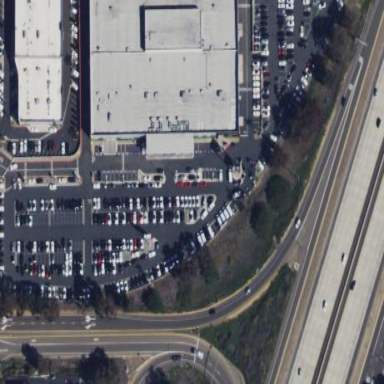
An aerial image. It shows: Commercial building.